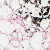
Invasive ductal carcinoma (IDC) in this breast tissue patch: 0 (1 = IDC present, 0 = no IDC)